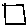
Label: square